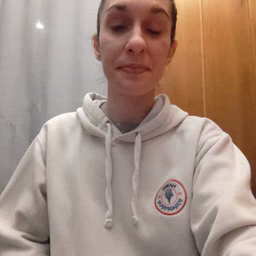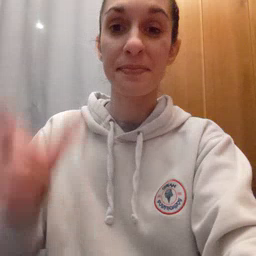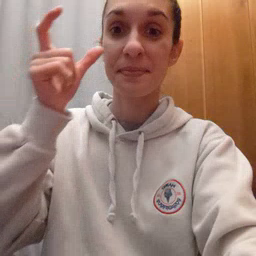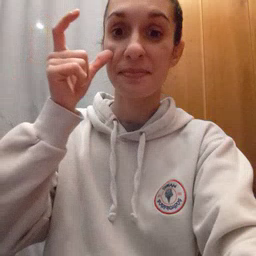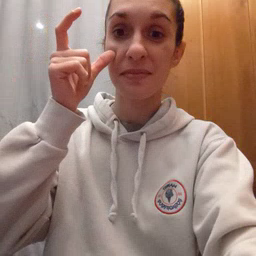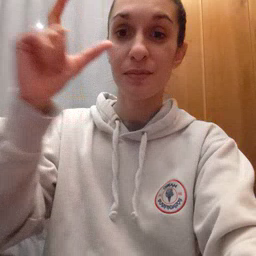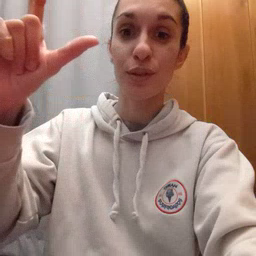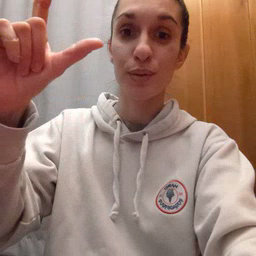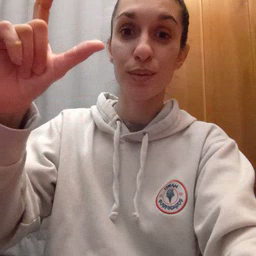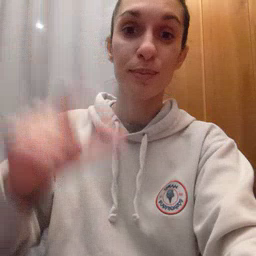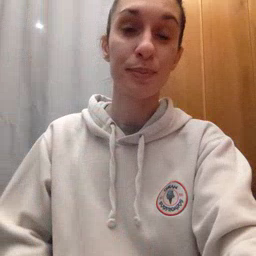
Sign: moon